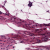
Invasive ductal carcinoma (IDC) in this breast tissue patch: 0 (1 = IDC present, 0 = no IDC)